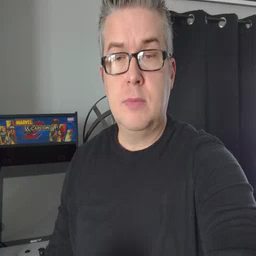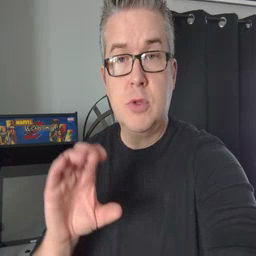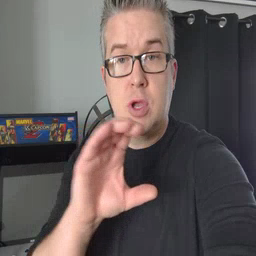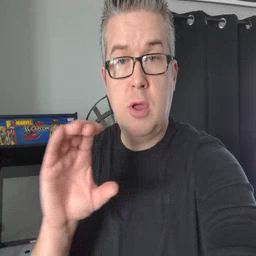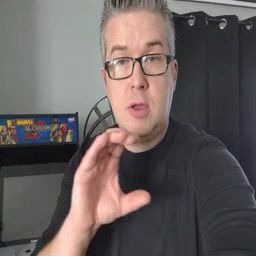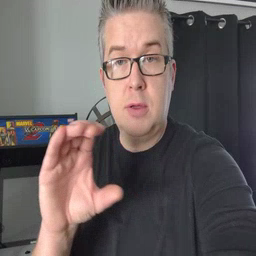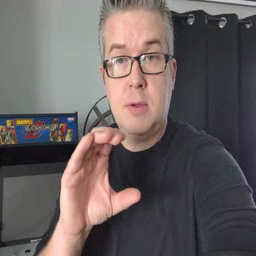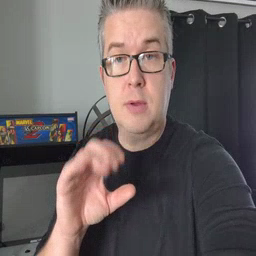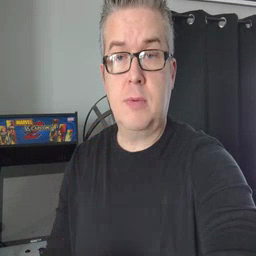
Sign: chocolate